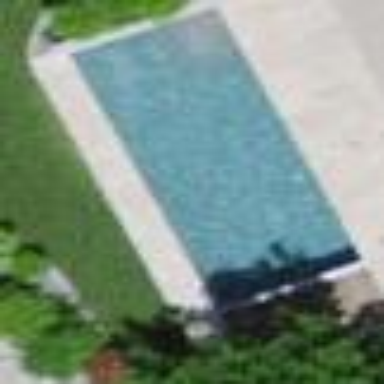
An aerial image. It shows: Swimming pool located in leisure land.